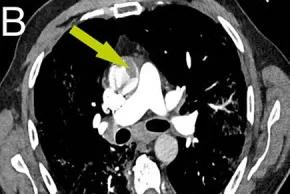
B: Arrow points to a large adherent thrombus on the anterior wall of the ascending thoracic aorta.
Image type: radiology (ct)